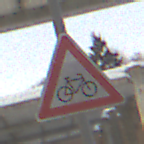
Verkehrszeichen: RadverkehrLinks
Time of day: MorningAfternoon
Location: Roofed (Suburban)
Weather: PartlyCloudy
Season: Winter
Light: Natural